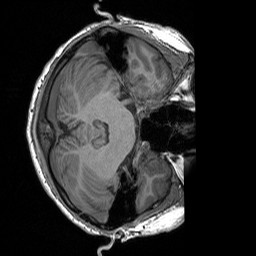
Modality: T1w
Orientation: axial
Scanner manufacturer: siemens
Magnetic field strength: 3 T
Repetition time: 1.76 s
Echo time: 0.0022 s